Question: In my ios application i am trying to parse the excel file given by the user and do something with the data later on.. which i dint decided yet.. I have searched about how to parse excel file in iOS, and find that many are saying convert the excel file to csv file and parse that, i also find a framework DHlibxls and tried using it, after cloning it from github, it has also given a test project on how to parse excel files and it is also working fine, but the problem is in that test project i tried to replace the existing test.xls file with another test file then after i tried to run it gave an exception and the app crashed.
the new file i added is .xlsx file, so i thought that may be it wont read the .xlsx file , so then i tried to add a small .xls file but still the exception occured, after that i tried to add the same test file given in the folder but by changing the name to test2.xls, but the exception is still there. I cant understand the problem.
Many are saying that convert the .xls file to .csv file, how to convert it in ios , is there a library or method in ios to convert the .xls file to .csv dynamically while the app is running..Thank you
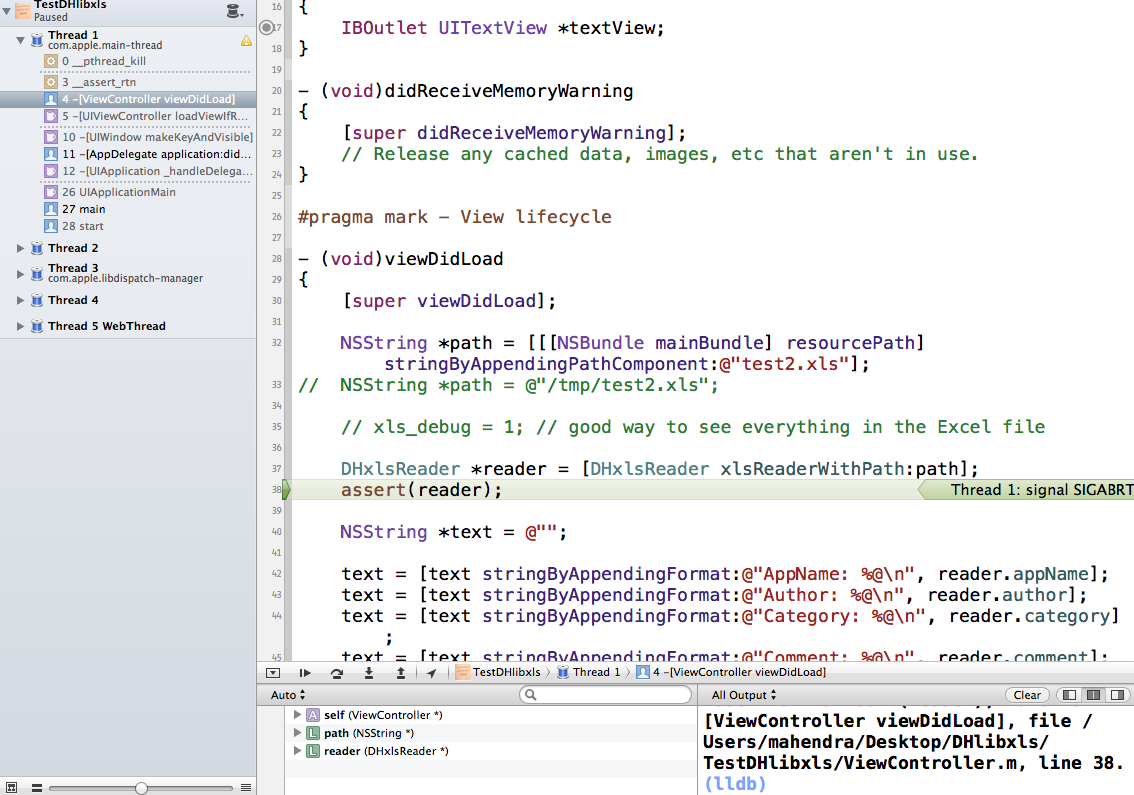
Answer: While adding a file make sure that it's membership is checked as in the below screen.

Or for existing files in xcode do the following to add it in the target. Select the file and check the file inspector and then check the target membership.